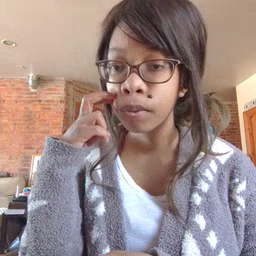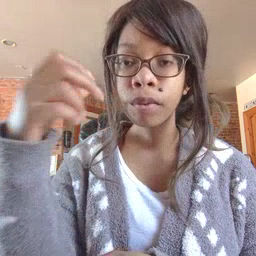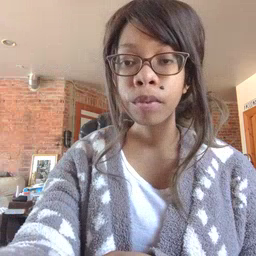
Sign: gum